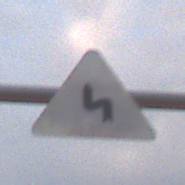
Verkehrszeichen: DoppelkurveZunaechstLinks
Umgebung: Outdoor, Nature
Tageszeit: SunriseSunset
Wetter: PartlyCloudy
Licht: Natural
Jahreszeit: NotSpecified
Kontrast: LowContrast